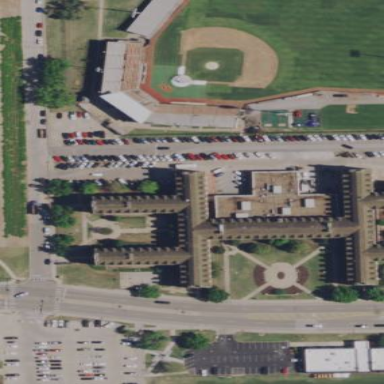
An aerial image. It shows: Dormitory building.